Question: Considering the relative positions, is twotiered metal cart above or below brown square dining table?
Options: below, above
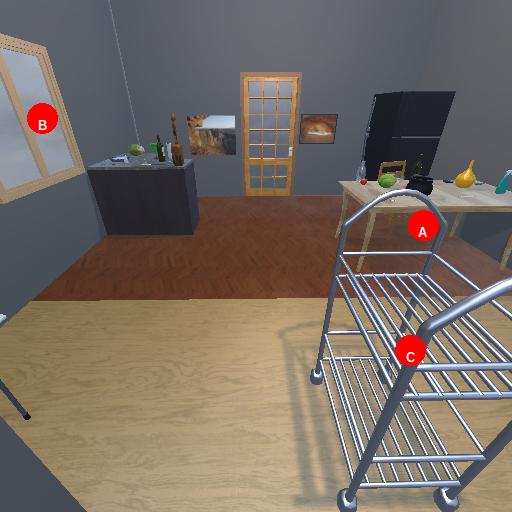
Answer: below